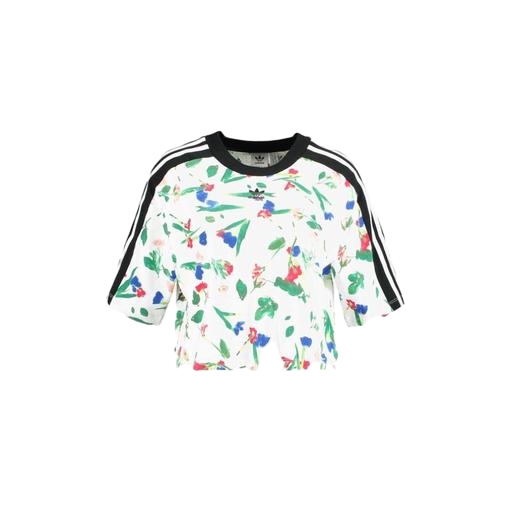
multicolor crop tee, multicolor floral-print t-shirt only macy, red floral-print cropped tee, white background